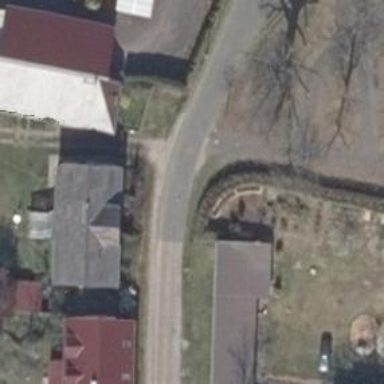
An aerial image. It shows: Residential road.